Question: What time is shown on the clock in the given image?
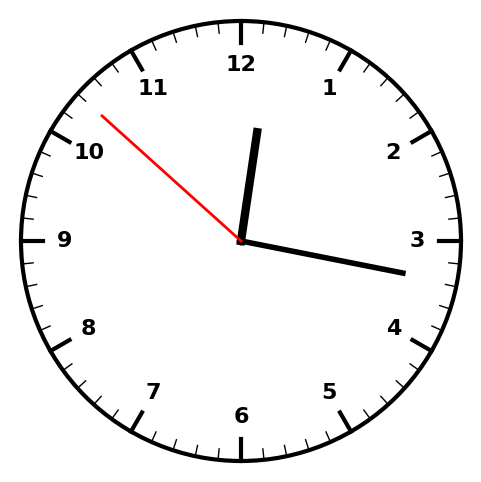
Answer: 12:16:52